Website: crate-barrel
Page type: billing-address
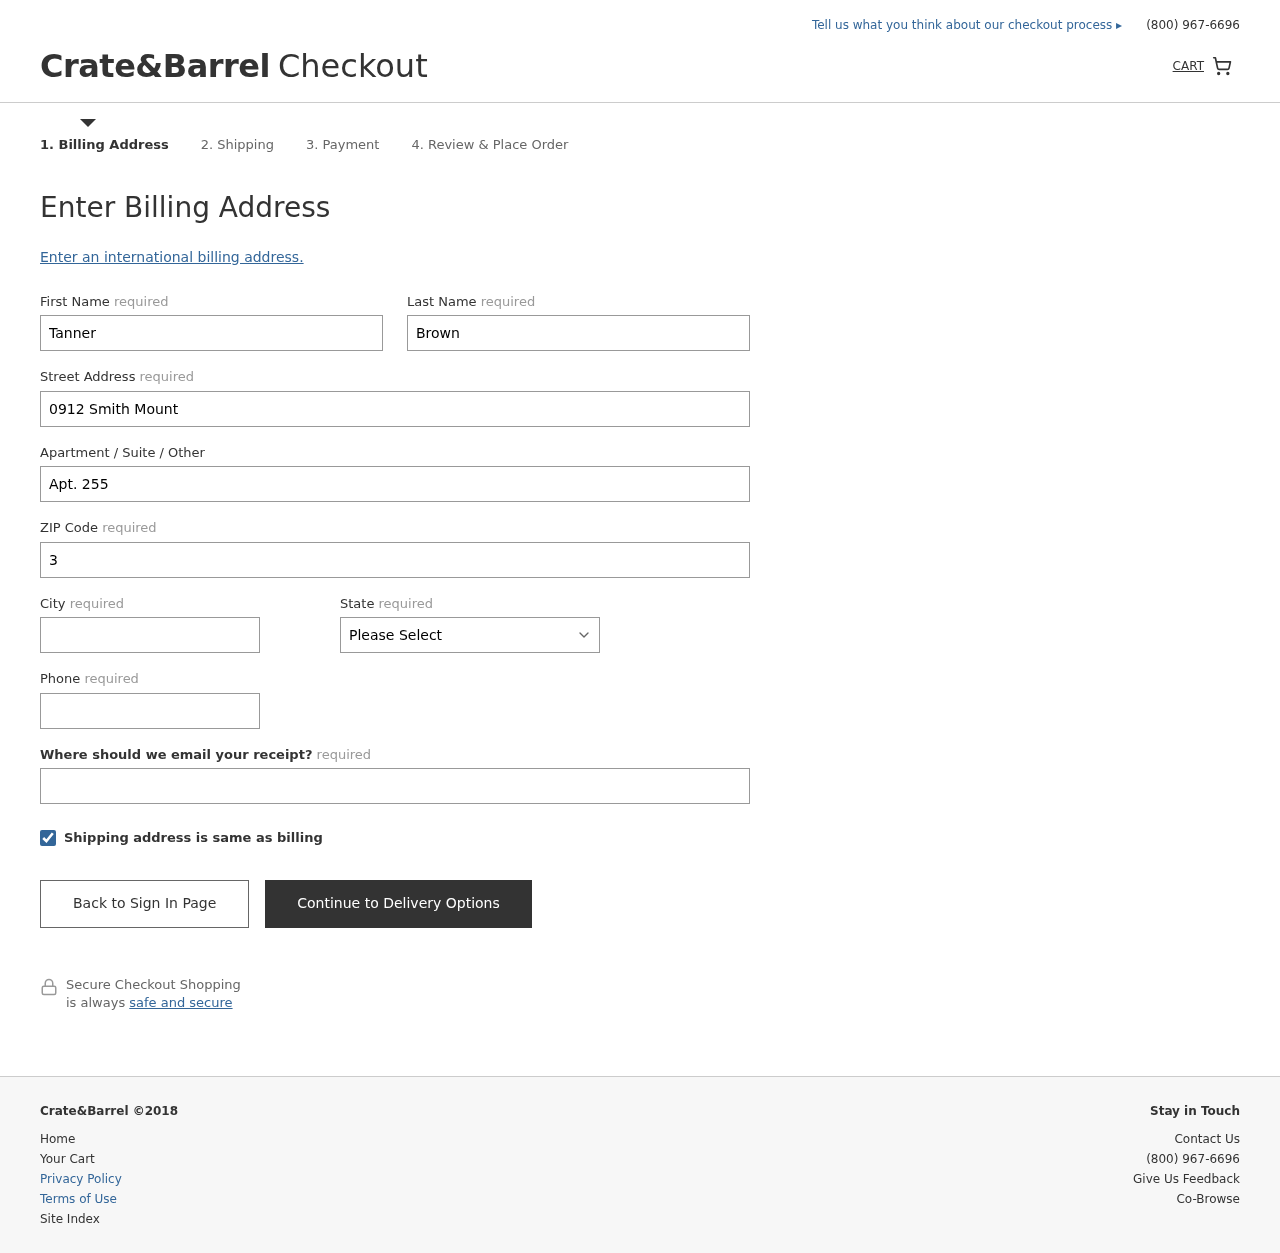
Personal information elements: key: PII_STATE
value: South Dakota
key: PII_FIRSTNAME
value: Tanner
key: PII_LASTNAME
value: Brown
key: PII_STREET
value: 0912 Smith Mount
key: PII_STREET2
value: Apt. 255
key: PII_POSTCODE
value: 32083
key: PII_CITY
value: Lake Carmen
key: PII_PHONE
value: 4444324076
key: PII_EMAIL
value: tbrown@gmail.com